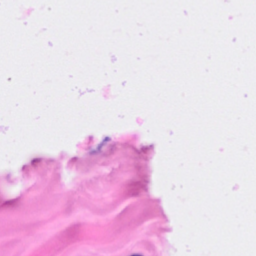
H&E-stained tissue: Breast